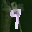
Label: 9